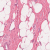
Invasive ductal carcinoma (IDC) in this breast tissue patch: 0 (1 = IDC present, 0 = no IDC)